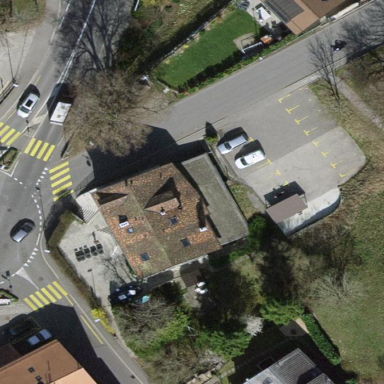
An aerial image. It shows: Building that houses restaurant.